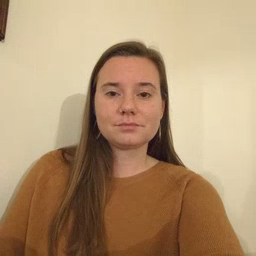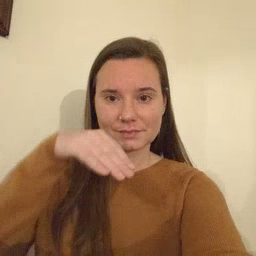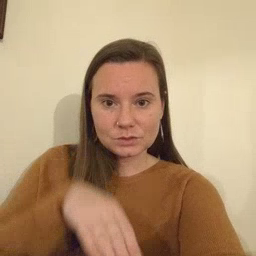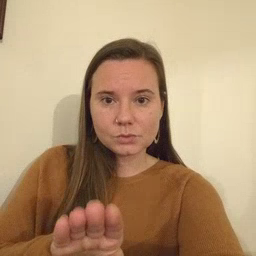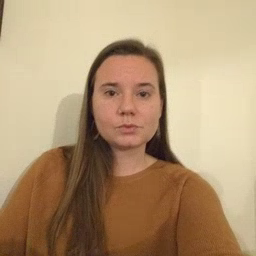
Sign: into